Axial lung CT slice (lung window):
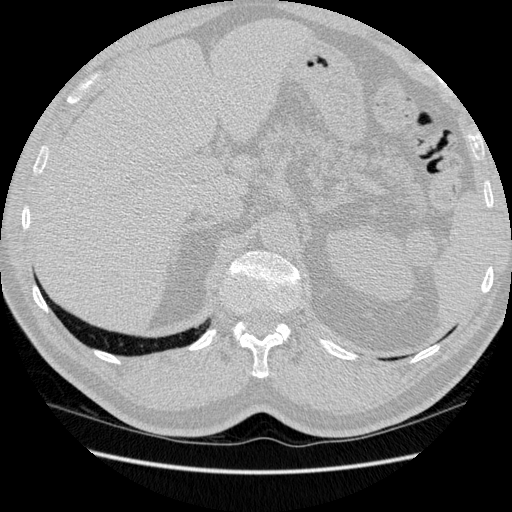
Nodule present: no